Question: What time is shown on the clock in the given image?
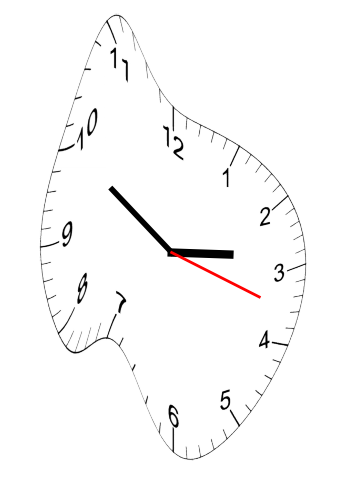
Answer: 02:50:18